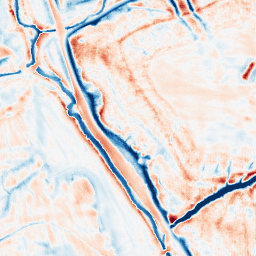
Category: edge_preserving
Decomposition family: bilateral
Decomposition parameters: d: 21
sigma_color: 25
sigma_space: 100
Upsampling method: fft_zeropad
Upsampling parameters: scale: 8
Upsampling scale: 8